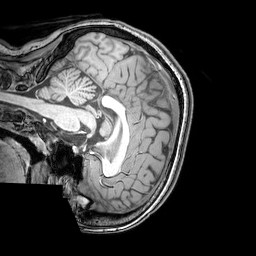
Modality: T1w
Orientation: sagittal
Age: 23
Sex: female
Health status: healthy
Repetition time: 0.081 s
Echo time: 0.037 s